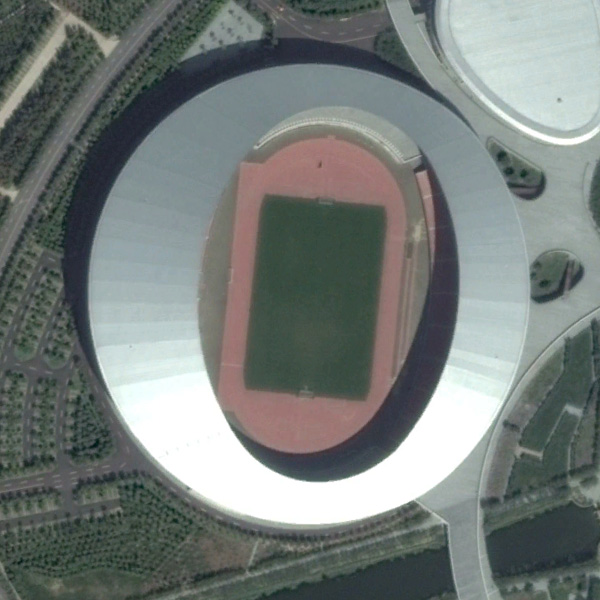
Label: Stadium